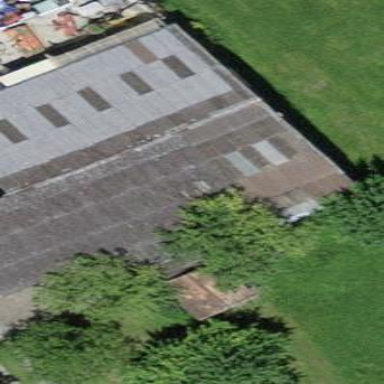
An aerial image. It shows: Shed building.